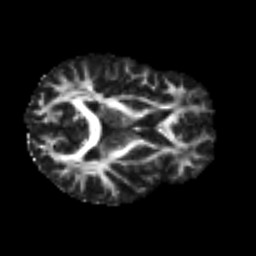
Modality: FA
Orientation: axial
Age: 36
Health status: ill
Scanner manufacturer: philips
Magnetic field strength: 3 T
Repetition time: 9 s
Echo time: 0.127 s